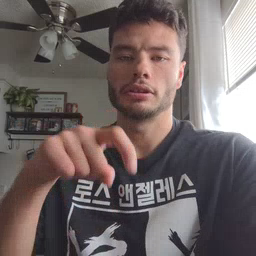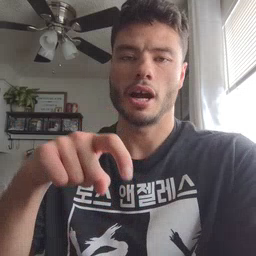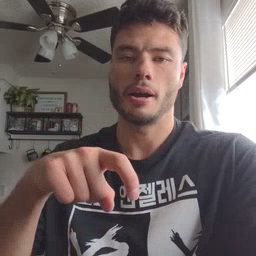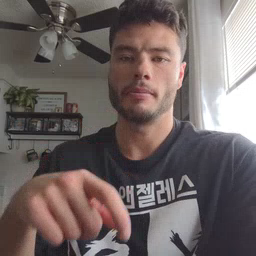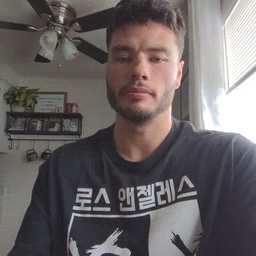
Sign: time